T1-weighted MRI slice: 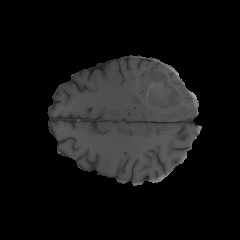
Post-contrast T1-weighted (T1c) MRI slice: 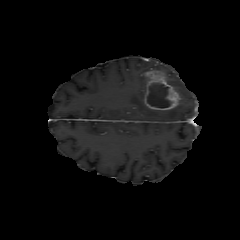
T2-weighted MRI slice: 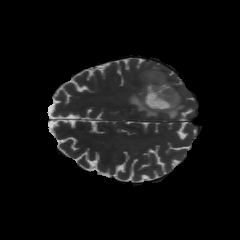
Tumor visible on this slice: yes